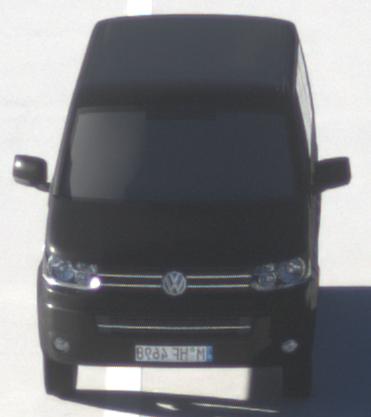
Make: VW Commercial Vehicles (Nutzfahrzeuge)
Model: T5 Multivan 2.0
Detailed model: T5 Multivan
Model produced from: 2009/09
Model produced until: 2013/06
Doors: 4
Color: black
Road condition: dry road
Daytime: morning or afternoon
Contrast: high contrast